Interaction volume radius: 5 \u00c5
Interaction volume height: 10 \u00c5
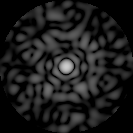
Disorder parameter: 0.7975